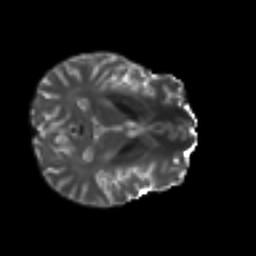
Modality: T2w
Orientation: axial
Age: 34
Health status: ill
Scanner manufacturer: philips
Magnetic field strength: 3 T
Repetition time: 9 s
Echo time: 0.127 s